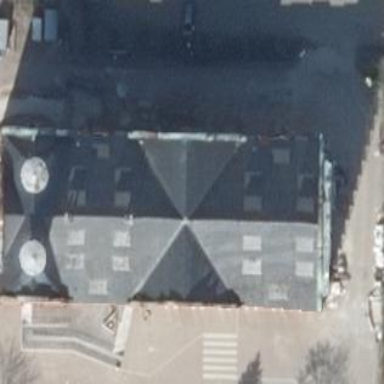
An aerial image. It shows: Building.